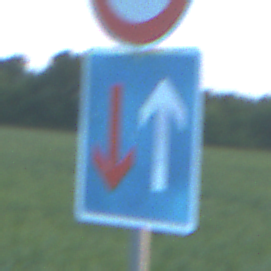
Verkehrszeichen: VorrangVorGegenverkehr
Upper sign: Geschwindigkeit10
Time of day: SunriseSunset
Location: Outdoor (Nature)
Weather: PartlyCloudy
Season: NotSpecified
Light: Natural